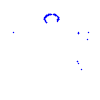
Particle: proton